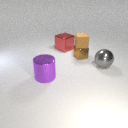
large purple metal cylinder to the left of large gray metal sphere